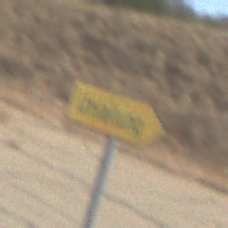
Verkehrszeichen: UmleitungswegweiserRechtsweisend
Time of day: Midday
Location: Outdoor (RoadRail)
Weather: Clear
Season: Summer
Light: Natural